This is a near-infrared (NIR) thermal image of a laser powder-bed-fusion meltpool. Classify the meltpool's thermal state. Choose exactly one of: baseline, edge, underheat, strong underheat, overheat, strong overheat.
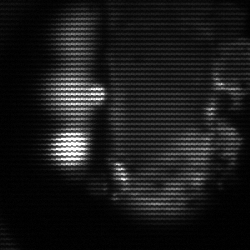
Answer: strong underheat